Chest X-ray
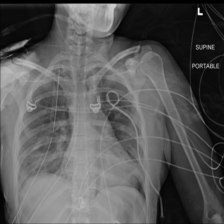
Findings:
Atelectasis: negative
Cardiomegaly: negative
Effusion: negative
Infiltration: negative
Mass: negative
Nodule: negative
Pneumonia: negative
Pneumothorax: positive
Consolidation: negative
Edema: negative
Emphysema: negative
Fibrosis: negative
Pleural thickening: negative
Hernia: negative